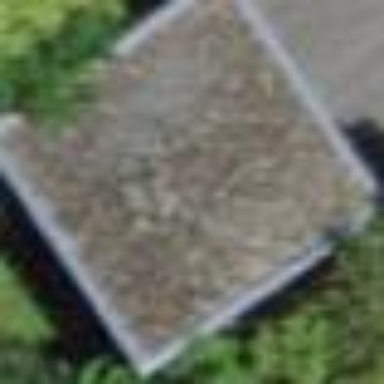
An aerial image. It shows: View of roof of building.